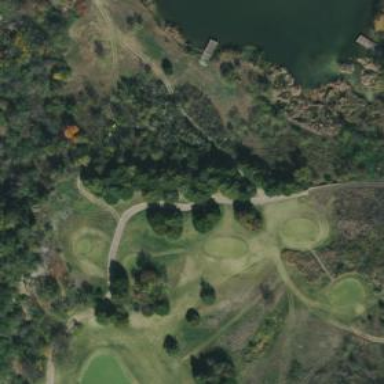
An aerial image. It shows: Rough area on grassy golf course.